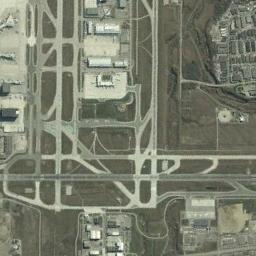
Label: airport